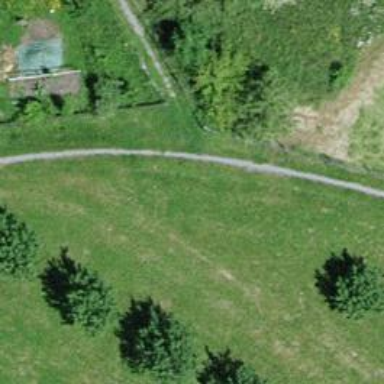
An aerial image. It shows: Gravel path.